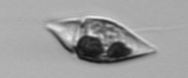
Label: Amphidinium